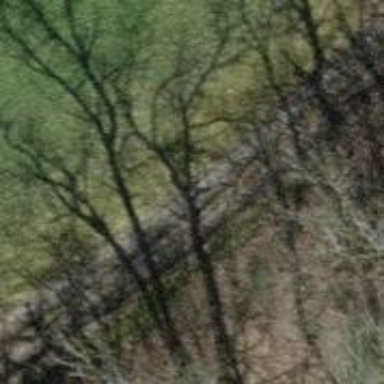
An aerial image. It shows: Track road with surface of grass and dirt.